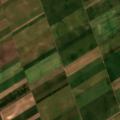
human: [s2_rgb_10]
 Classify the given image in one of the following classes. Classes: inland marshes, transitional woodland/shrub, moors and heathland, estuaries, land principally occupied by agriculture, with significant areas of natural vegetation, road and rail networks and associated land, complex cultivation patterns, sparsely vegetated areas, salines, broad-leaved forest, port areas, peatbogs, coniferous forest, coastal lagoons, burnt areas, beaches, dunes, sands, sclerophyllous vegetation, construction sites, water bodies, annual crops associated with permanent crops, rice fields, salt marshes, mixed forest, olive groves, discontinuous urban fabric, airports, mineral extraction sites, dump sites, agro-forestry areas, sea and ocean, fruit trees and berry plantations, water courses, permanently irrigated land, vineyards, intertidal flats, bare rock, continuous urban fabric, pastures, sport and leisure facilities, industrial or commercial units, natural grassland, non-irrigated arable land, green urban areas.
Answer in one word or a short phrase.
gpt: non-irrigated arable land